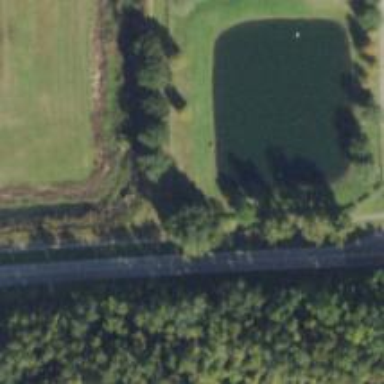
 creating natural and serene environment."